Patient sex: F
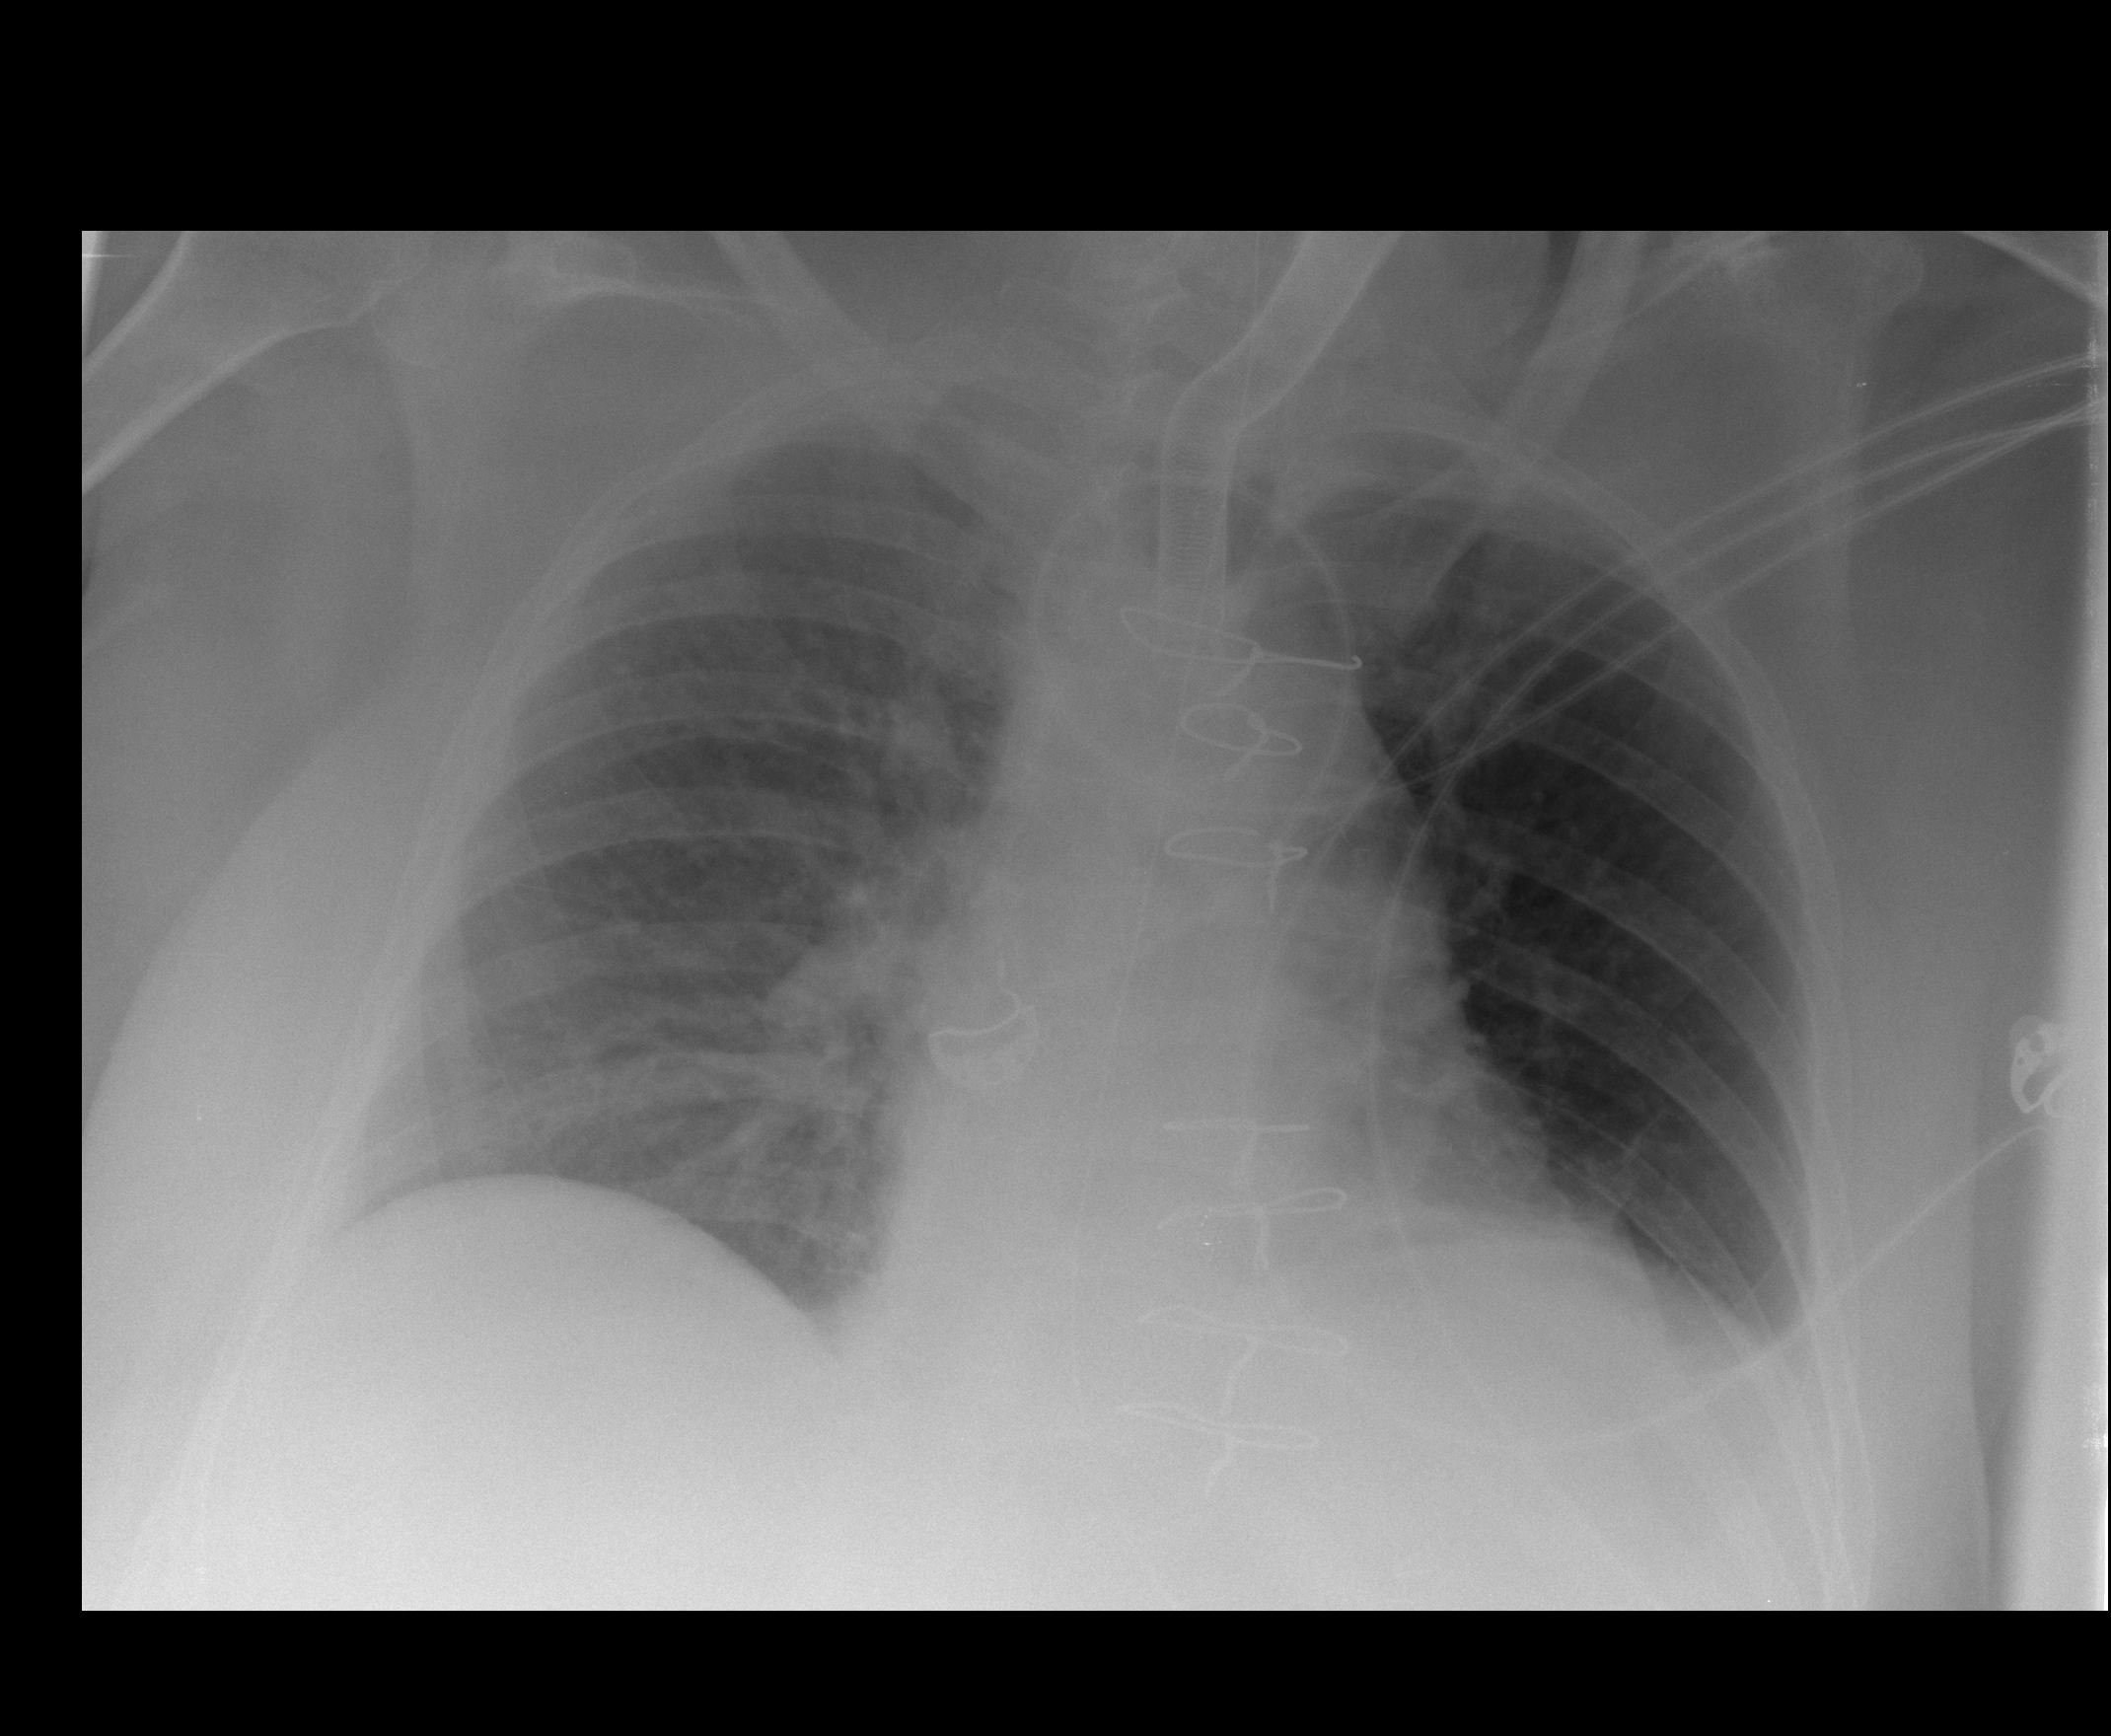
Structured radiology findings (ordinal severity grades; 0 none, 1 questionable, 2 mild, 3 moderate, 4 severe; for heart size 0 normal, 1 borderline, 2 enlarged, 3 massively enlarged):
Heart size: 0
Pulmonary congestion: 0
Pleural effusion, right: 1
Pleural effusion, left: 1
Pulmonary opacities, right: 0
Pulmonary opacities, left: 0
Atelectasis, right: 0
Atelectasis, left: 1